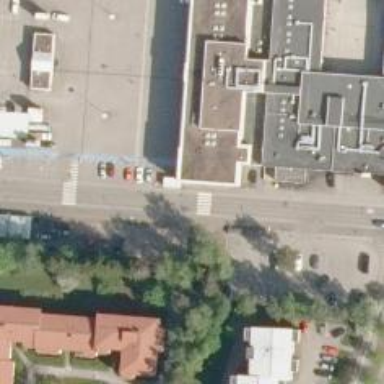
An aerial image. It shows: Footway that passes through building tunnel.